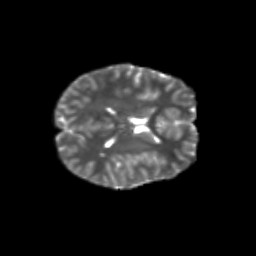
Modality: T2w
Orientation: axial
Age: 11
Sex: male
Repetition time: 9.512 s
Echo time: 0.089 s